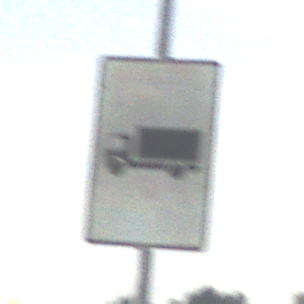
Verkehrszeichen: KFZZulaessigeGesamtmasse3Komma5TOhnePfeilsymbol
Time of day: Night
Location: Outdoor (Nature)
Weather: Overcast
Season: NotSpecified
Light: Artificial